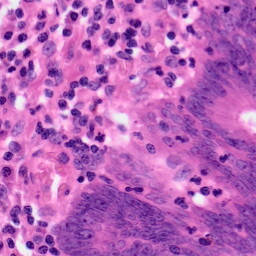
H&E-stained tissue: Colon